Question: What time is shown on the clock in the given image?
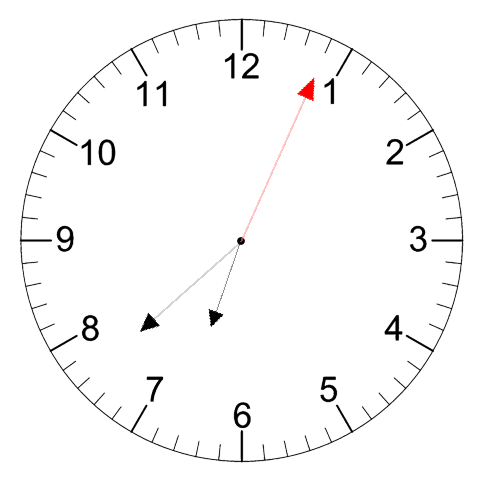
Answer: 06:38:04